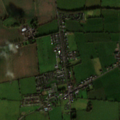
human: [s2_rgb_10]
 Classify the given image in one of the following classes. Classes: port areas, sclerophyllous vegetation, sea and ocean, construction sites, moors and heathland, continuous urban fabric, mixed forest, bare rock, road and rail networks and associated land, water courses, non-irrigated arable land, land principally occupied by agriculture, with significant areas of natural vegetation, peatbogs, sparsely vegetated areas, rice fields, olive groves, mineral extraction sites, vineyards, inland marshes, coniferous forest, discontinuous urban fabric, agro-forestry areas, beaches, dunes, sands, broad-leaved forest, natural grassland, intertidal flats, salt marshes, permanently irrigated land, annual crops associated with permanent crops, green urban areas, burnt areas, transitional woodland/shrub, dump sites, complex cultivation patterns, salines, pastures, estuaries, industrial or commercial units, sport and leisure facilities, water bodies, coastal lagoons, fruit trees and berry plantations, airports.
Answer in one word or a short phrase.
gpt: discontinuous urban fabric, non-irrigated arable land, pastures